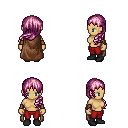
a pixel art fantasy rpg character, female body template, human, tanned skin, brown cape, red pants, pink left-swept hairstyle, cloth bracers, black shoes, four views (front, back, left, right), 2x2 character sprite sheet, small pixel art, hard edges, no anti-aliasing